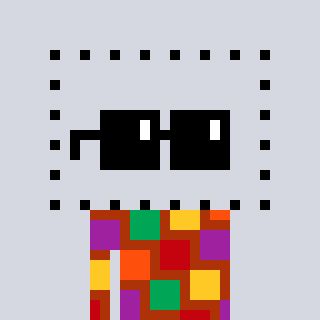
a pixel art character with square black sunglasses, a void-shaped head and a hotbrown-colored body on a cool background